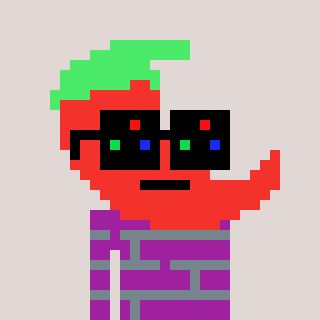
a pixel art character with square black sunglasses, a chilli-shaped head and a magenta-colored body on a warm background